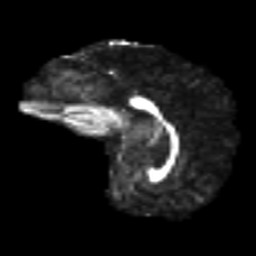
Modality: FA
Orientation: sagittal
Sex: female
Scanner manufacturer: ge
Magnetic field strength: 3 T
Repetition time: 7 s
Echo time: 0.08 s